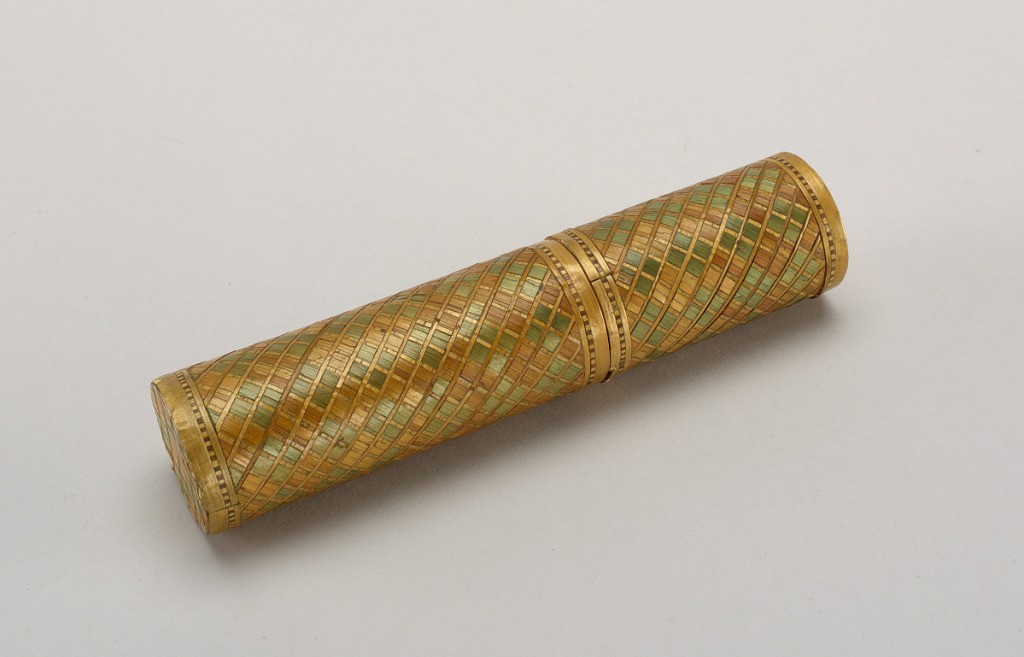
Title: Etui
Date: late 18th century
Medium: straw, paper
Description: Green and rose straw in checkered pattern, faded to sage color and brown, on card board: called ''straw mosaic''.